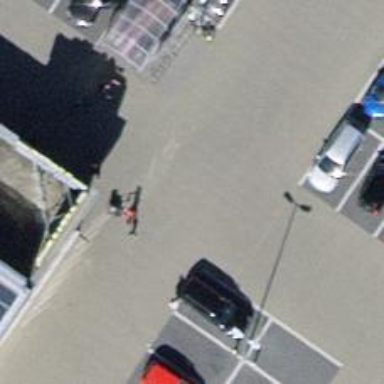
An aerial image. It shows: Parking aisle with paving stones.